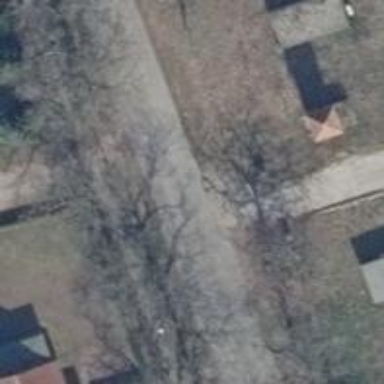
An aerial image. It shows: Concrete driveway designated as service road.